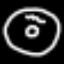
Label: donut